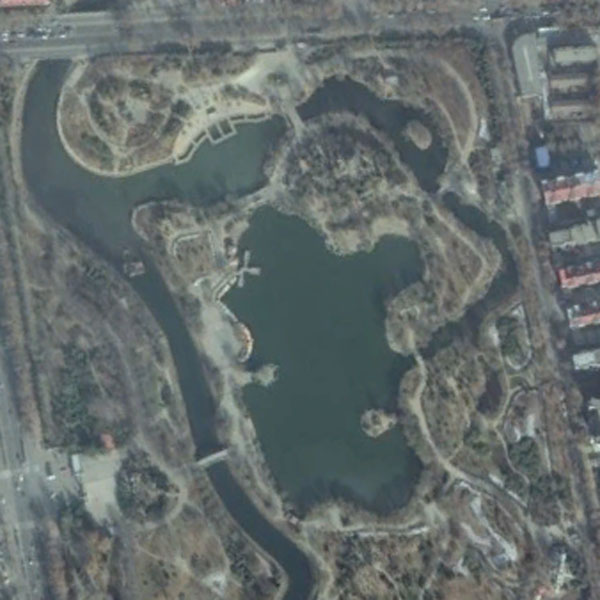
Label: Park